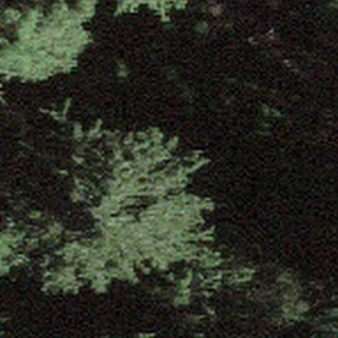
Label: other